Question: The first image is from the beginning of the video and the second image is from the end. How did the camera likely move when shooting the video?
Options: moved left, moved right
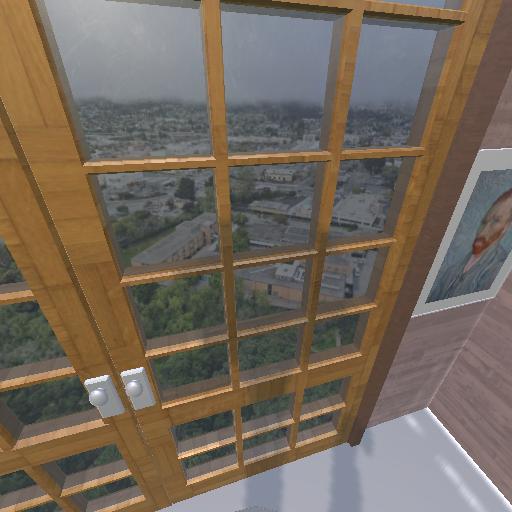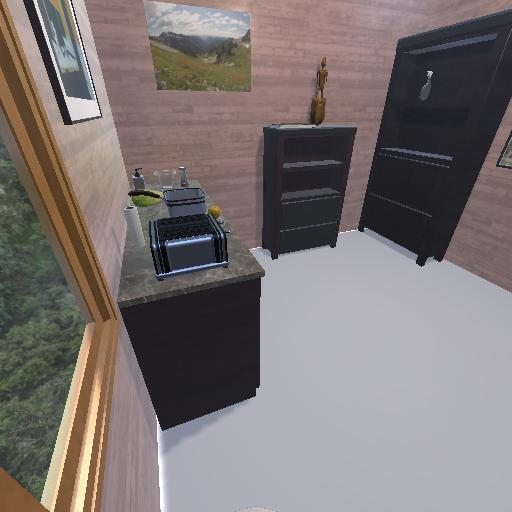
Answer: moved left